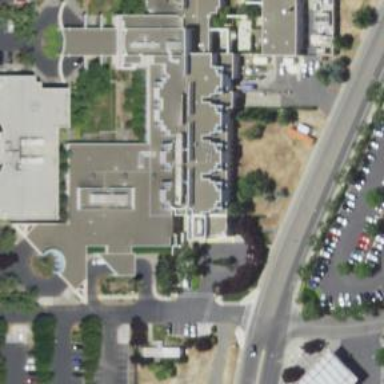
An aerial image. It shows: Hospital building.